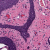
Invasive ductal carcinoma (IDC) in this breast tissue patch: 0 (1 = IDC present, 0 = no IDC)